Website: crate-barrel
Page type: receipt
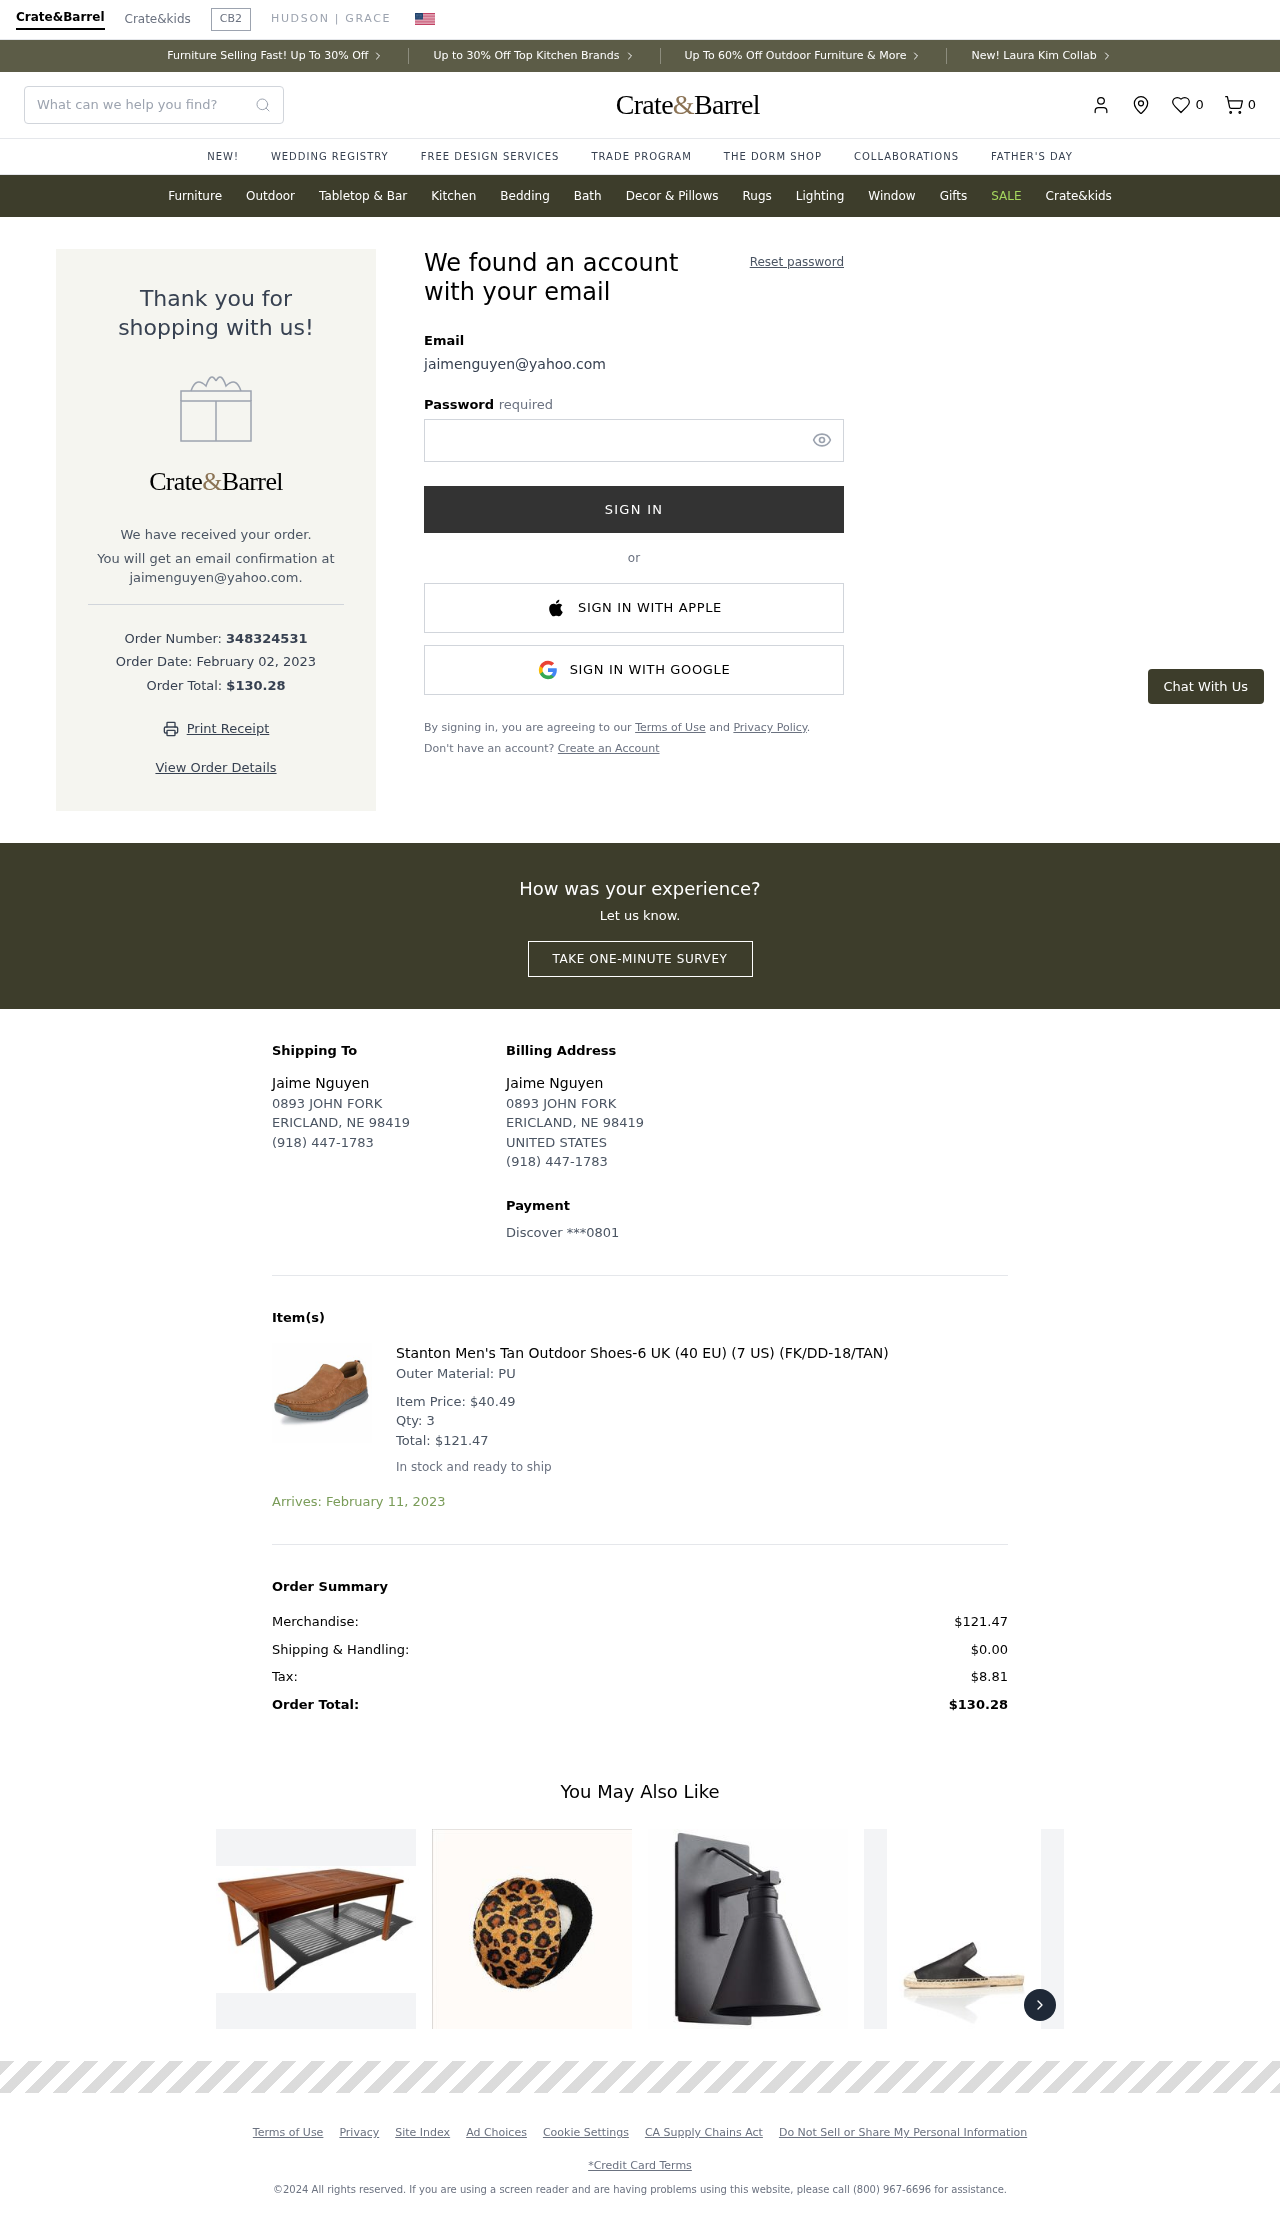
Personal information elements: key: PII_CARD_LAST4
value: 0801
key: PII_CARD_TYPE
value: Discover
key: PII_COUNTRY
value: UNITED STATES
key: PII_EMAIL
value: jaimenguyen@yahoo.com
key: PII_FULLNAME
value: Jaime Nguyen
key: PII_STREET
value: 0893 JOHN FORK
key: PII_EMAIL2
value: jaimenguyen@yahoo.com
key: PII_CITY_STATE_ZIP
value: ERICLAND, NE 98419
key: PII_PHONE
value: (918) 447-1783
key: PII_FULLNAME2
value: Jaime Nguyen
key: PII_STREET2
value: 0893 JOHN FORK
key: PII_POSTCODE
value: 98419
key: PII_STATE_ABBR
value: NE
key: PII_POSTCODE_FULL
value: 98419
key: PII_POSTCODE_NUMERIC
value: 98419
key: PII_PHONE2
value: (918) 447-1783
Product elements: key: PRODUCT1_DESC
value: Outer Material: PU
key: PRODUCT1_NAME
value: Stanton Men's Tan Outdoor Shoes-6 UK (40 EU) (7 US) (FK/DD-18/TAN)
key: PRODUCT1_PRICE
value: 40.49
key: PRODUCT1_QUANTITY
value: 3
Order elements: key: ORDER_NUM_ITEMS
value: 0
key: ORDER_ID
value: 348324531
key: ORDER_DATE
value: February 02, 2023
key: ORDER_TOTAL
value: $130.28
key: ORDER_ITEM_TOTAL
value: $121.47
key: ORDER_DELIVERY_DATE
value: Arrives: February 11, 2023
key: ORDER_SUBTOTAL
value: $121.47
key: ORDER_SHIPPING_COST
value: $0.00
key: ORDER_TAX
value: $8.81
Search elements: key: HEADER_SEARCH
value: What can we help you find?
Other elements: key: FAVORITES_COUNT
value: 0